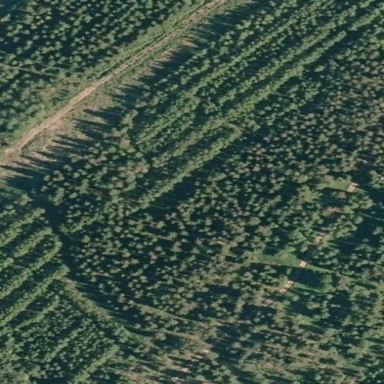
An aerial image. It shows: Forest area.